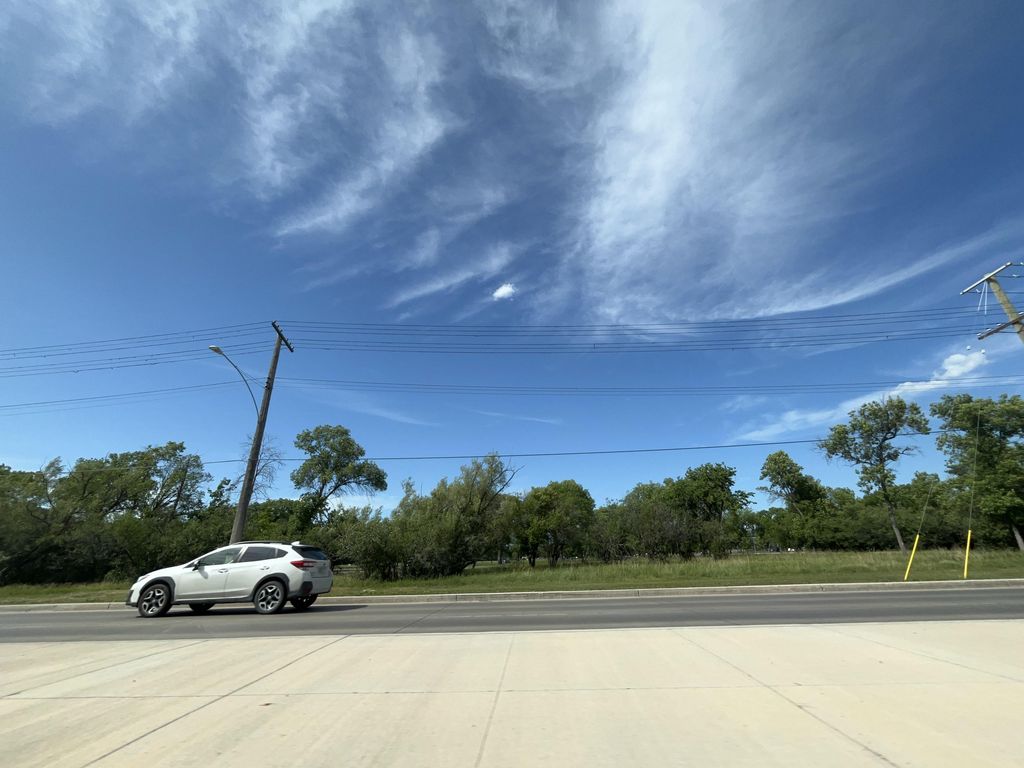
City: winnipeg